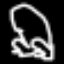
Label: frog